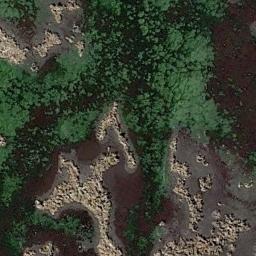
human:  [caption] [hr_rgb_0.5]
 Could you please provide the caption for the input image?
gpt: Many waters of different sizes are surrounded by wetlands .

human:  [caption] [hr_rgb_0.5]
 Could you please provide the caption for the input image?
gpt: The river surface in a wetland is covered with large green and brown mixed dense vegetation .

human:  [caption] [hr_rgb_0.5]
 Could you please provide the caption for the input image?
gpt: The wetland consists of bare land, Green plants and water .

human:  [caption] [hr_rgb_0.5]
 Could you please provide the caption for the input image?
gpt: Half of the area in this wetland is bare land .

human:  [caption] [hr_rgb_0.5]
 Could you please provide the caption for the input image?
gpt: There are some green meadows and bare land on the wetland .